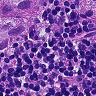
Metastatic tissue present: yes